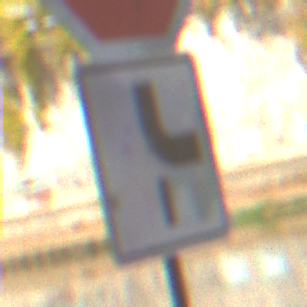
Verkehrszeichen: VerlaufVorfahrtsstrasse10
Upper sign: Stop
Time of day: MorningAfternoon
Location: Outdoor (Suburban)
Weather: PartlyCloudy
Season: NotSpecified
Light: Natural